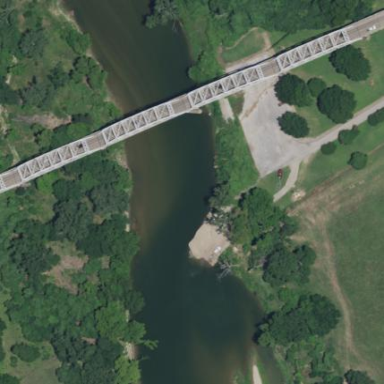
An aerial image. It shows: Man-made bridge.